Question: Count the number of objects in the diagram.
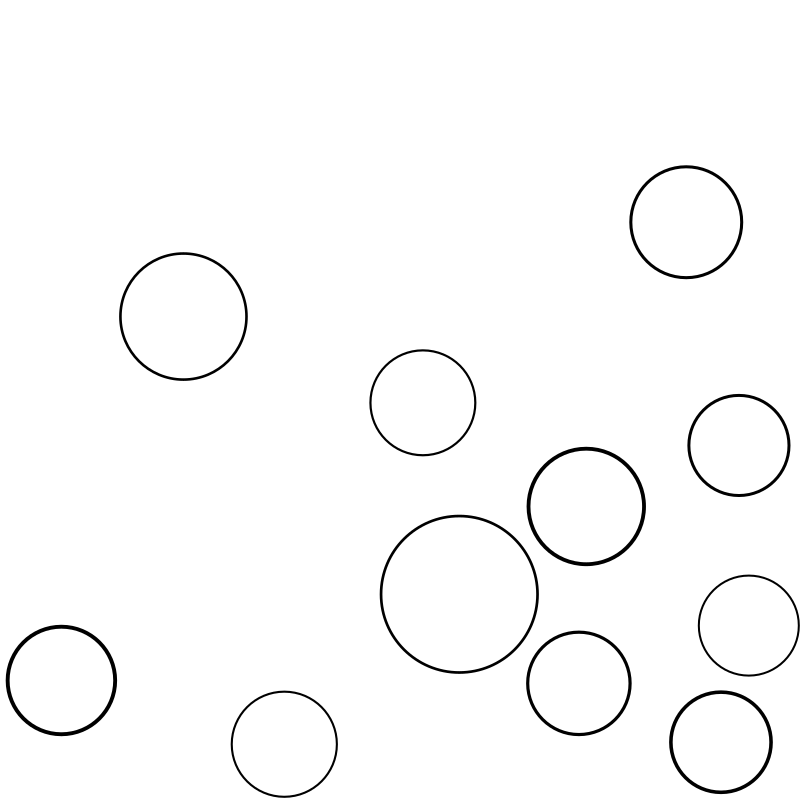
Answer: 11